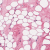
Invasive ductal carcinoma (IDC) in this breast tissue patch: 0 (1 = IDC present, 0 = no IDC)